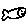
Label: fish